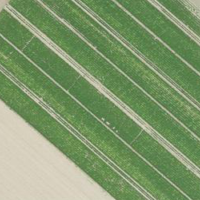
EUNIS habitat code: 52
Species observed at this site:
Campanula rotundifolia